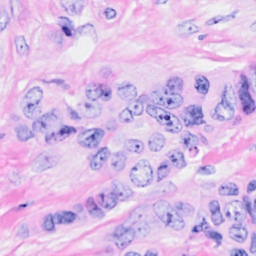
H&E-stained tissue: Breast